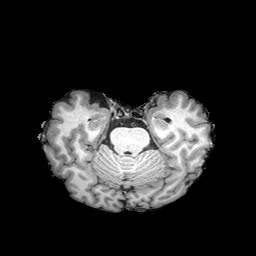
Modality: T1w
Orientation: coronal
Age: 46
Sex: female
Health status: healthy